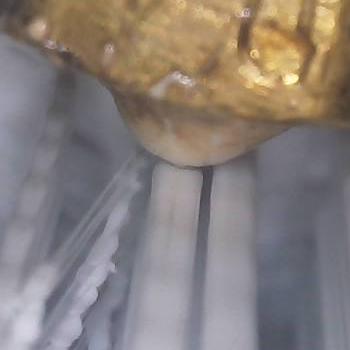
Flow rate: 238%